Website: home-depot
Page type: review-order
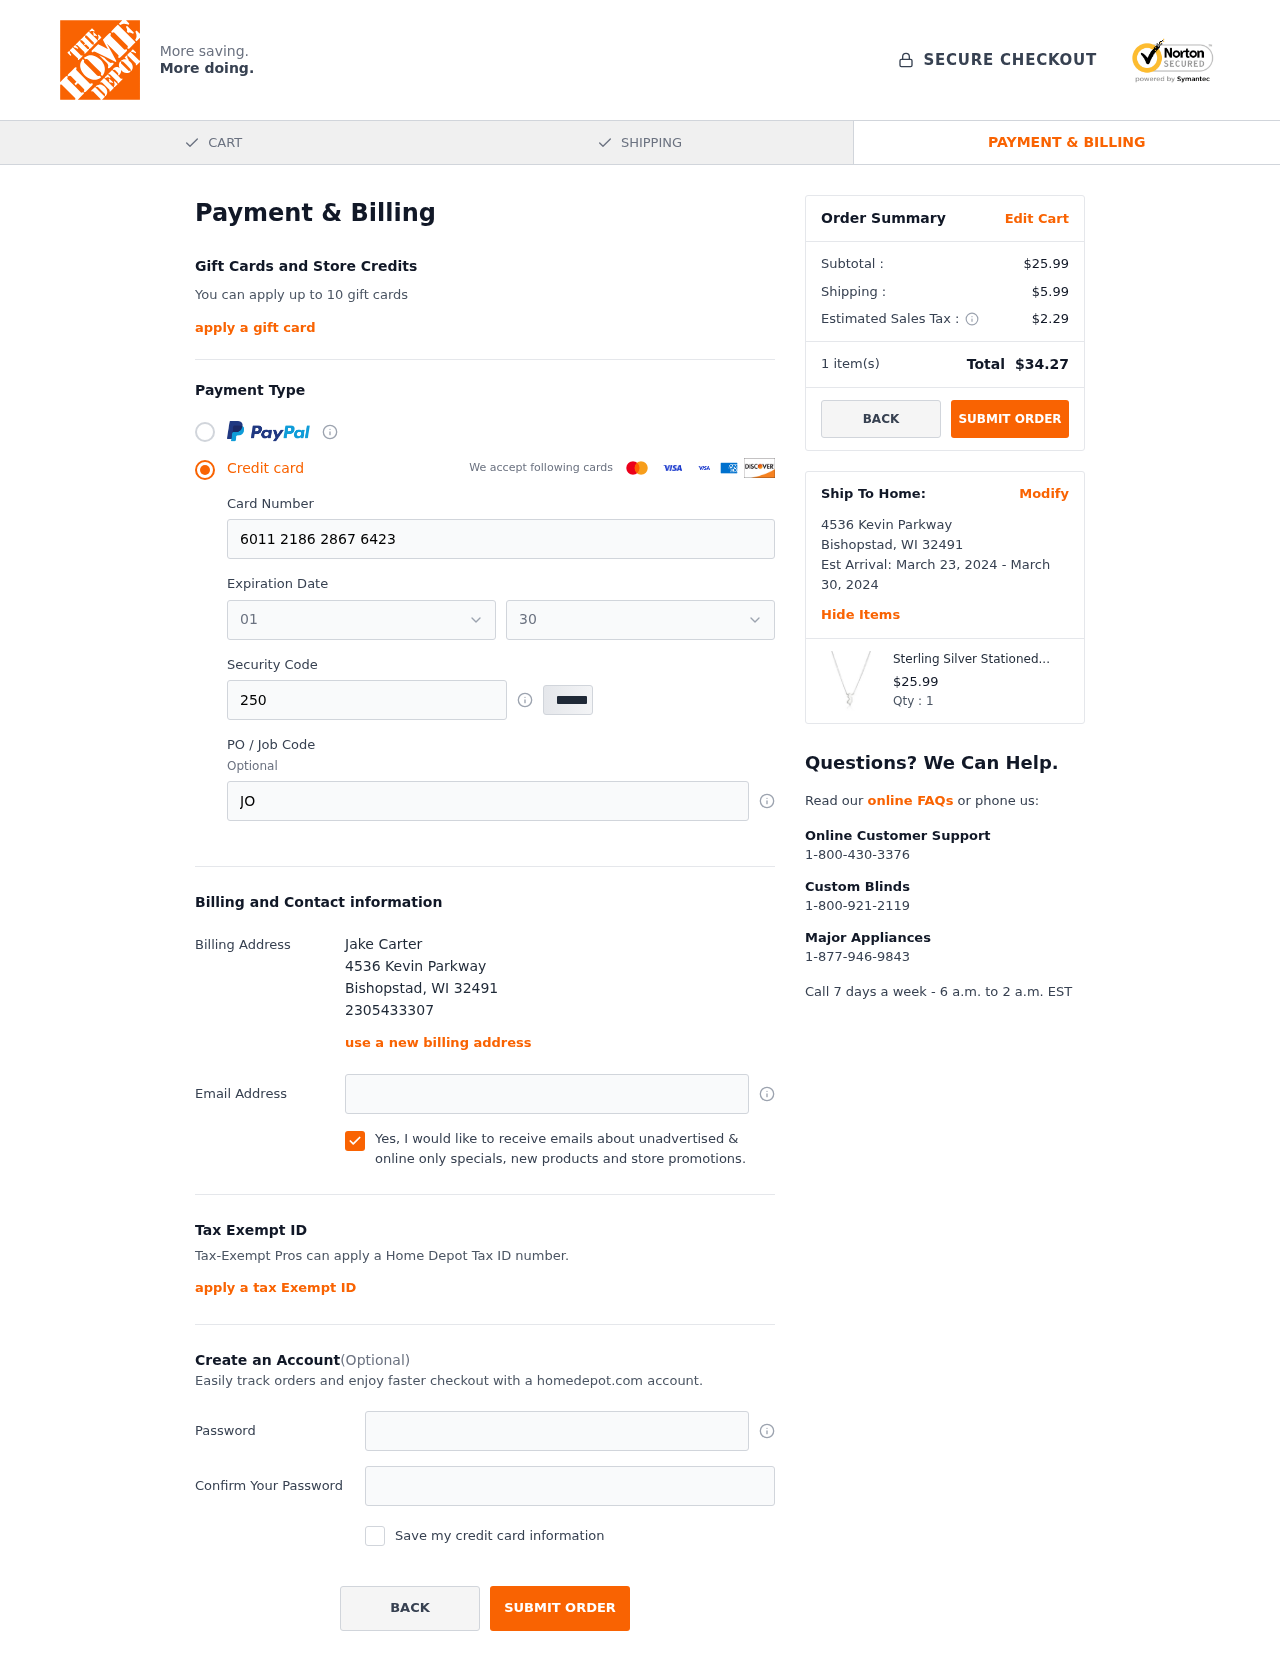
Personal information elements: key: PII_CARD_EXPIRY_MONTH
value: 01
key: PII_CARD_EXPIRY_YEAR
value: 30
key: PII_CITY
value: Bishopstad
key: PII_FULLNAME
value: Jake Carter
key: PII_PHONE
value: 2305433307
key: PII_POSTCODE
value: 32491
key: PII_STATE_ABBR
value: WI
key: PII_STREET
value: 4536 Kevin Parkway
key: PII_CARD_NUMBER
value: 6011 2186 2867 6423
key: PII_CARD_CVV
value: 250
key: PII_JOB_CODE
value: JOB-1122
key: PII_EMAIL
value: jakecarter@hotmail.com
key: PII_POSTCODE_FULL
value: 32491
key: PII_POSTCODE_NUMERIC
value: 32491
Product elements: key: PRODUCT1_NAME
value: Sterling Silver Stationed Mini State New Jersey Pendant Necklace, 17"+2.5" Extender
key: PRODUCT1_PRICE
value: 25.99
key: PRODUCT1_QUANTITY
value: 1
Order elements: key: ORDER_SUBTOTAL
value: $25.99
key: ORDER_SHIPPING_COST
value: $5.99
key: ORDER_TAX
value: $2.29
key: ORDER_NUM_ITEMS
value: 1
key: ORDER_TOTAL
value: $34.27
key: ORDER_SHIPPING_DATE
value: March 23, 2024
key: ORDER_DELIVERY_DATE
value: March 30, 2024